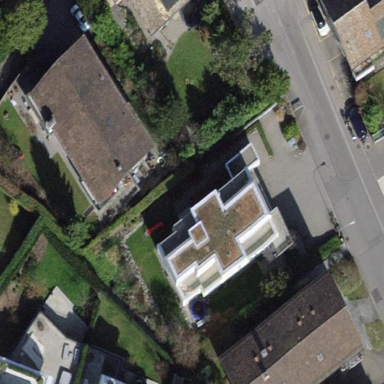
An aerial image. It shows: Flat-roofed apartment building.